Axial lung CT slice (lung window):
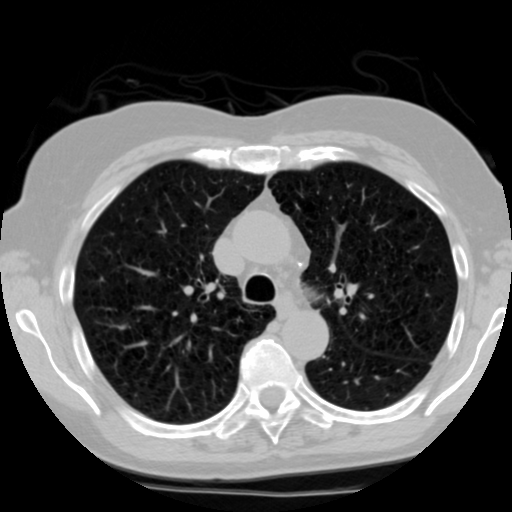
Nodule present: no